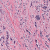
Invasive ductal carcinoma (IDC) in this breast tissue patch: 1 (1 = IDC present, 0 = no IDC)